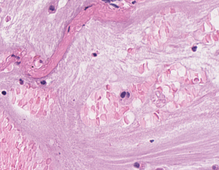
Tumor epithelial tissue: no
Tumor-associated stroma tissue: no
Normal tissue: yes